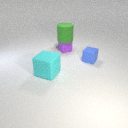
small blue rubber cube to the right of small purple rubber cube